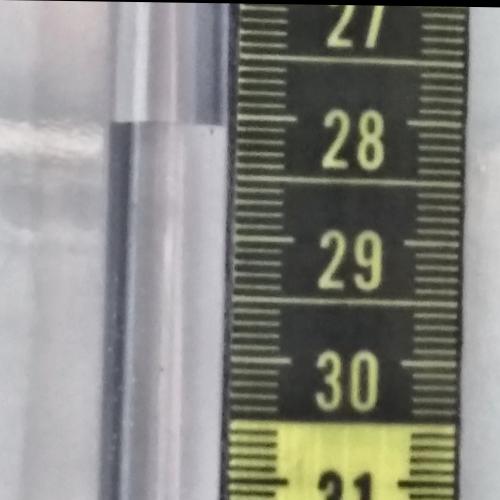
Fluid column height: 28.1 cm